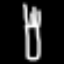
Label: fork